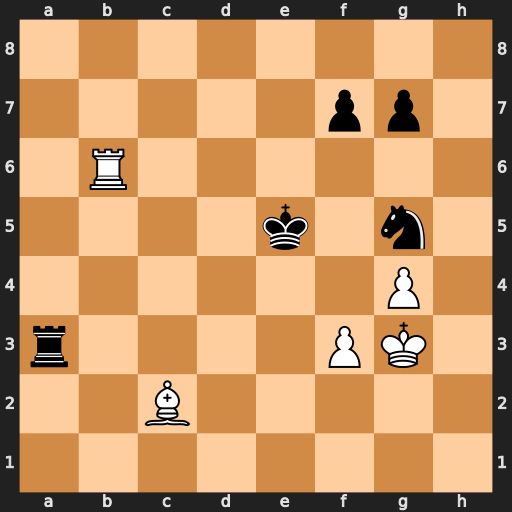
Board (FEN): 8/5pp1/1R6/4k1n1/6P1/r4PK1/2B5/8
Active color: w
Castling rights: -
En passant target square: -
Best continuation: Rb5+ Kf6 Rf5+ Ke6 Rxg5